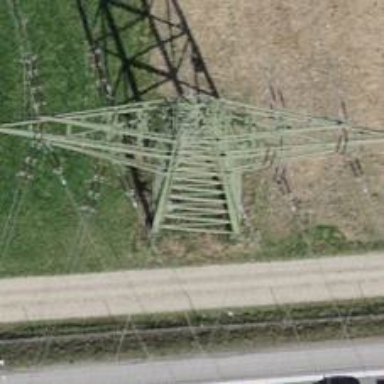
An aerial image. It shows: Power line in the image.